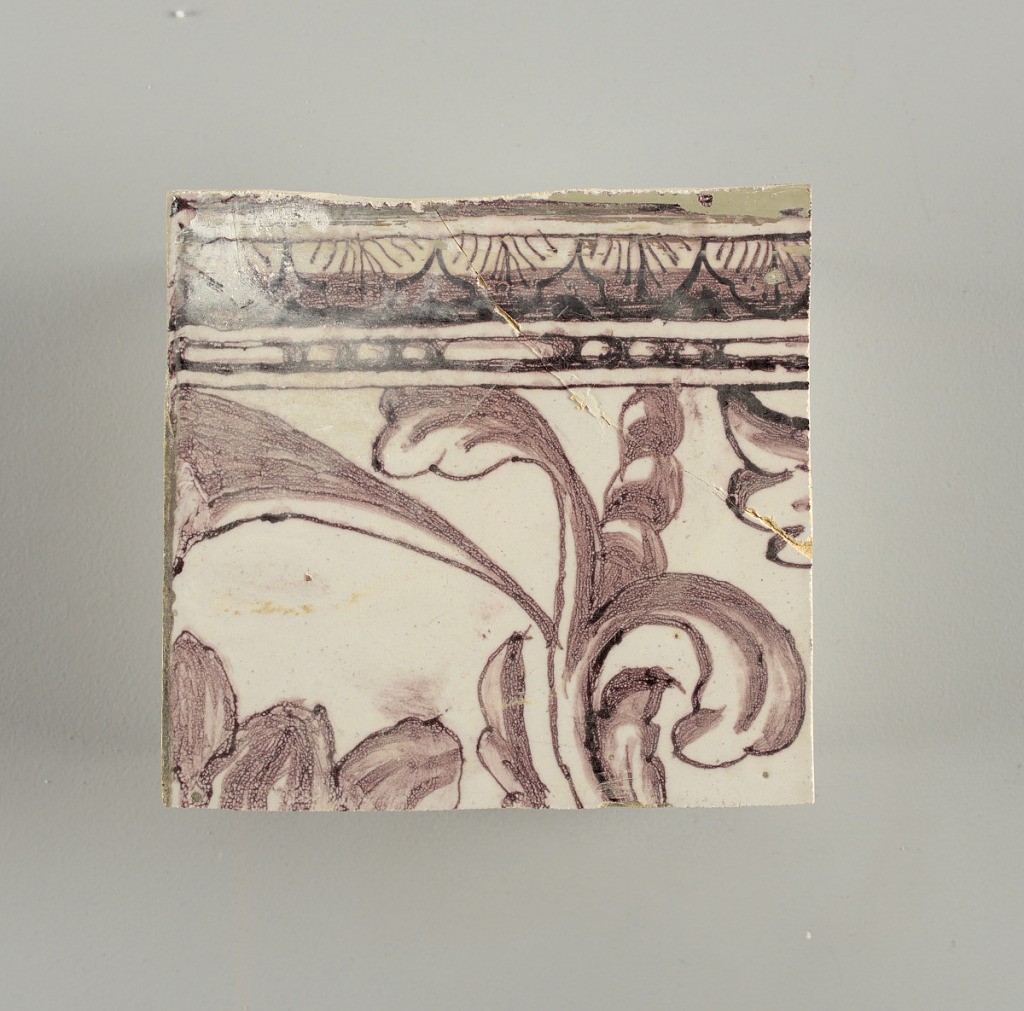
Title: Wall facing
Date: ca. 1725
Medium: Tin-glazed earthenware, underglaze
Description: Horizontal rectangle.  Thirty-seven tiles wide and twenty-one high with opening for door or window nineteen and one-half tiles high and twelve wide.  To left and right of opening, centered canopy above. Left, woman representing Hope, right, a sculputure urn.  Centered above opening, a mascaron.  Arabesque design of foliage.